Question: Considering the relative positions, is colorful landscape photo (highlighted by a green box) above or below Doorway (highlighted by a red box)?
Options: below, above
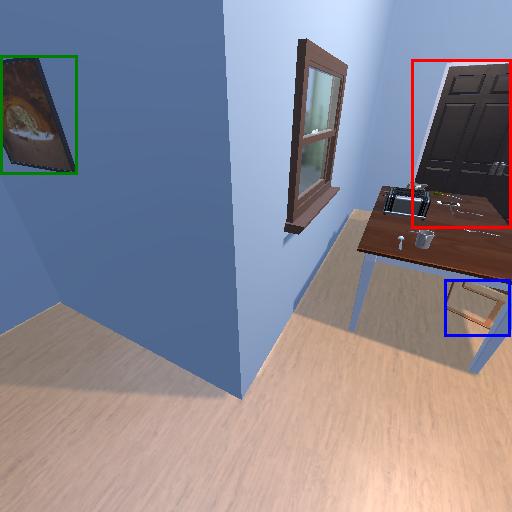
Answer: below